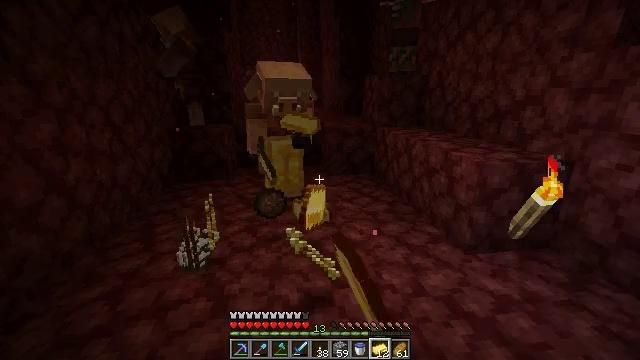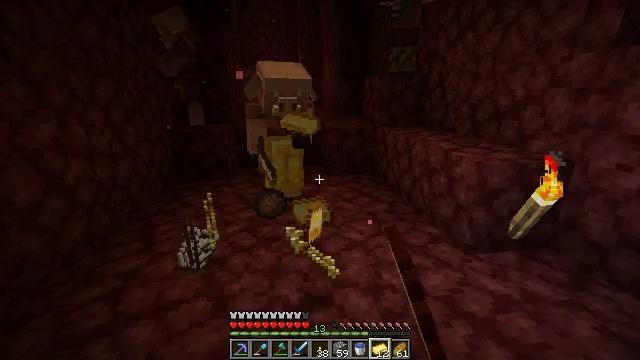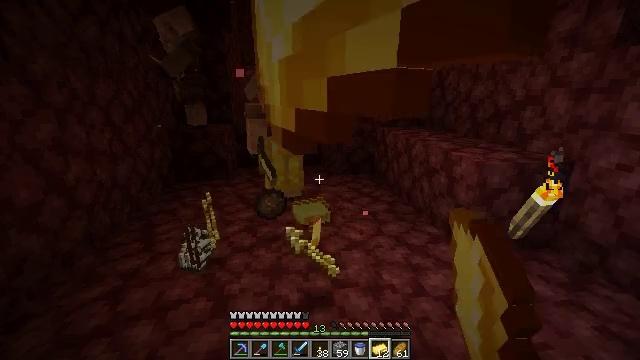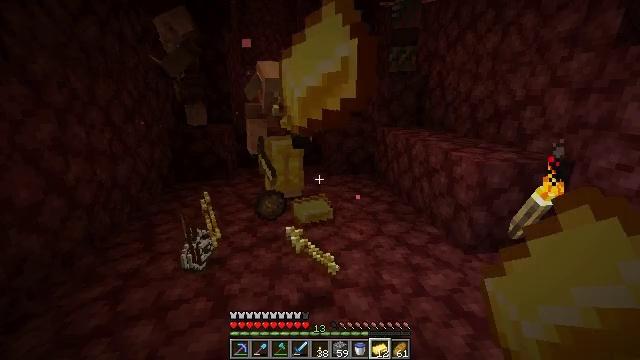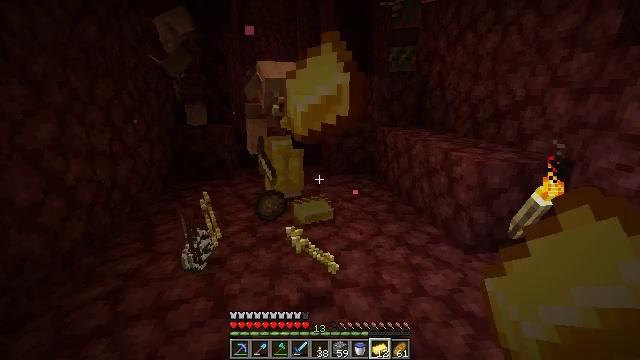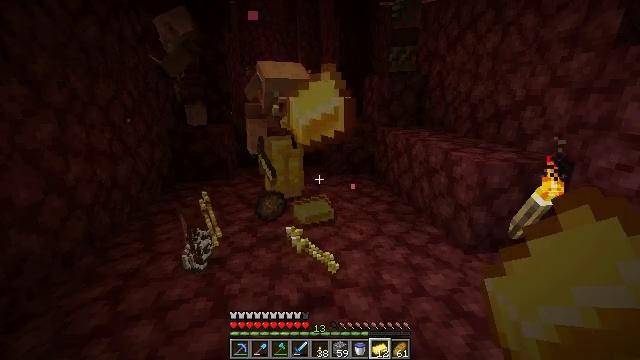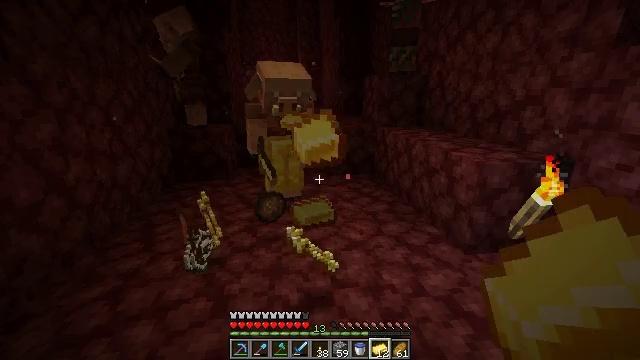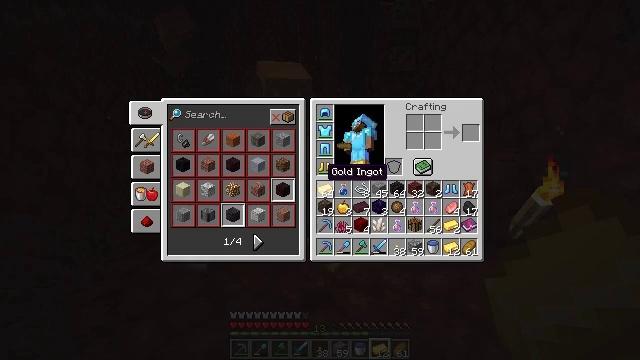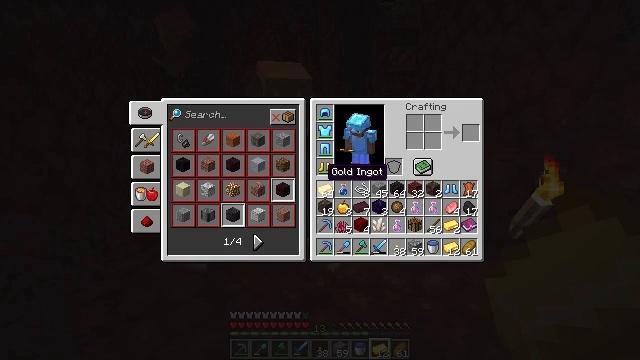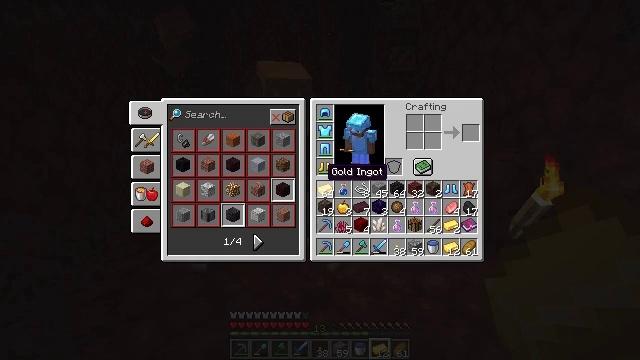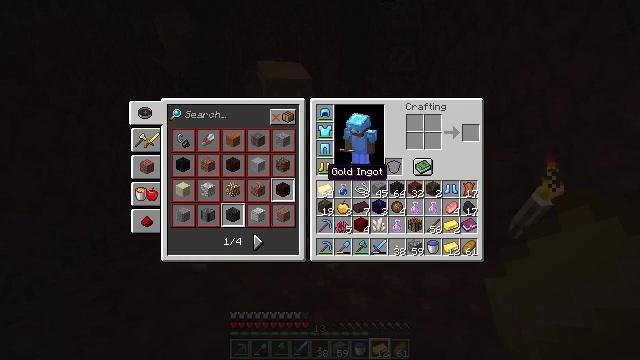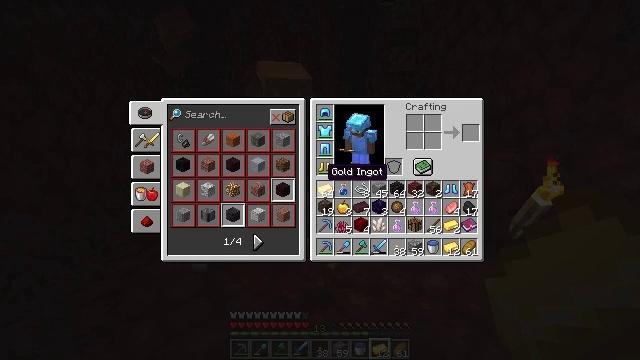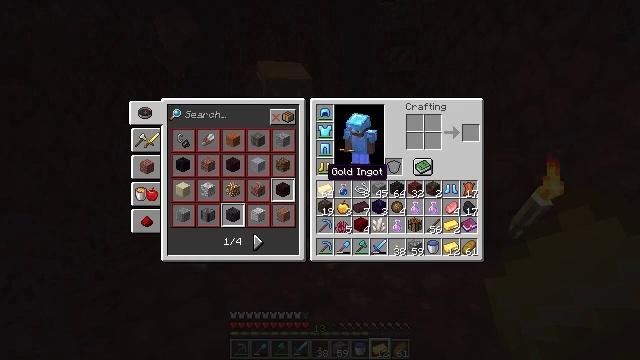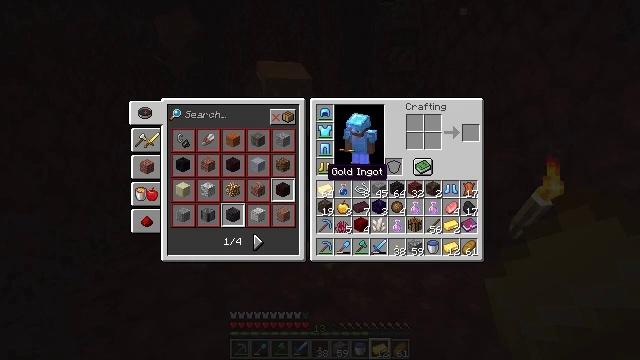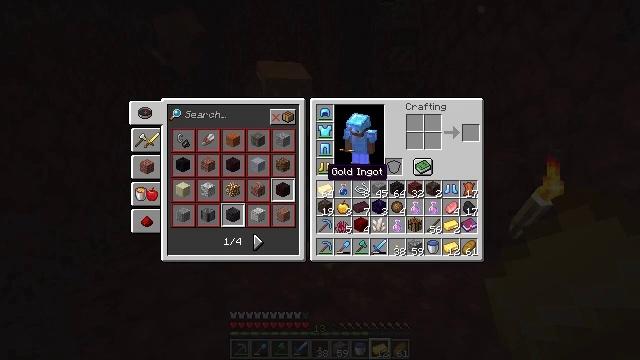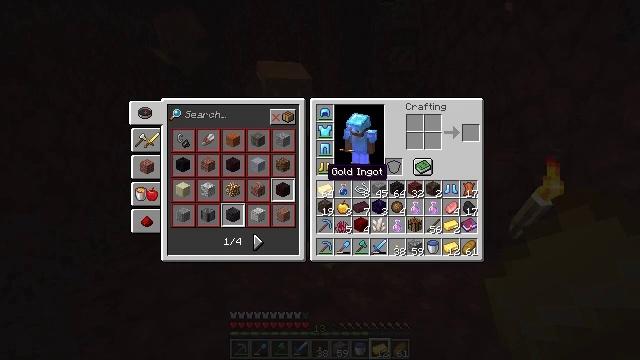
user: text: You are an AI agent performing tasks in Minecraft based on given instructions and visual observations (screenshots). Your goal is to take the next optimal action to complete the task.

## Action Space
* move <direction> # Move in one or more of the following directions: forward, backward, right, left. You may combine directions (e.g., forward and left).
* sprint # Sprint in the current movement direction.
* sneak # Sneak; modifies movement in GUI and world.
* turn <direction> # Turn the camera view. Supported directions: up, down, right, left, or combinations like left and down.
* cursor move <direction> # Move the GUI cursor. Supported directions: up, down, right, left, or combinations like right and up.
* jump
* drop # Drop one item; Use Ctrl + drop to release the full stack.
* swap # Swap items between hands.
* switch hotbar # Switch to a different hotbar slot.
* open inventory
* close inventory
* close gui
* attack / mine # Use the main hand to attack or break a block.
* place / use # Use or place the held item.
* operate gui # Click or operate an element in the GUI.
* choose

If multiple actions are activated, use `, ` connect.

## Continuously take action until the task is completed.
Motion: motion action
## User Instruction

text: Remove crying obsidian from the inventory.
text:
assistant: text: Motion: no_op
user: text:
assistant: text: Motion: no_op
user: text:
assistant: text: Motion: no_op
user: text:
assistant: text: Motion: no_op
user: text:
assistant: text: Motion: no_op
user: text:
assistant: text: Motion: no_op
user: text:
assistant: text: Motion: open inventory
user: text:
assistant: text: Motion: open inventory
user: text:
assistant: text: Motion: open inventory
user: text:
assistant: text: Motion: open inventory
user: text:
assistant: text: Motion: no_op
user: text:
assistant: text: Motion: no_op
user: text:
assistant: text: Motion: no_op
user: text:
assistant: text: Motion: no_op
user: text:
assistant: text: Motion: no_op
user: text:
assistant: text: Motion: no_op
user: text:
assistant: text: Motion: no_op
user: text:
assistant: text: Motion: no_op
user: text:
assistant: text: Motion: no_op
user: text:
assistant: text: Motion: no_op
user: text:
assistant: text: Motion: no_op
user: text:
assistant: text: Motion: no_op
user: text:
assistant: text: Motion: no_op
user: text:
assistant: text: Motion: no_op
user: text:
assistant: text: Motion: no_op
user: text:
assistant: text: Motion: no_op
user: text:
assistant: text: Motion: no_op
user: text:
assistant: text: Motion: no_op
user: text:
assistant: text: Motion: no_op
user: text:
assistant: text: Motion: no_op